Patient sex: M
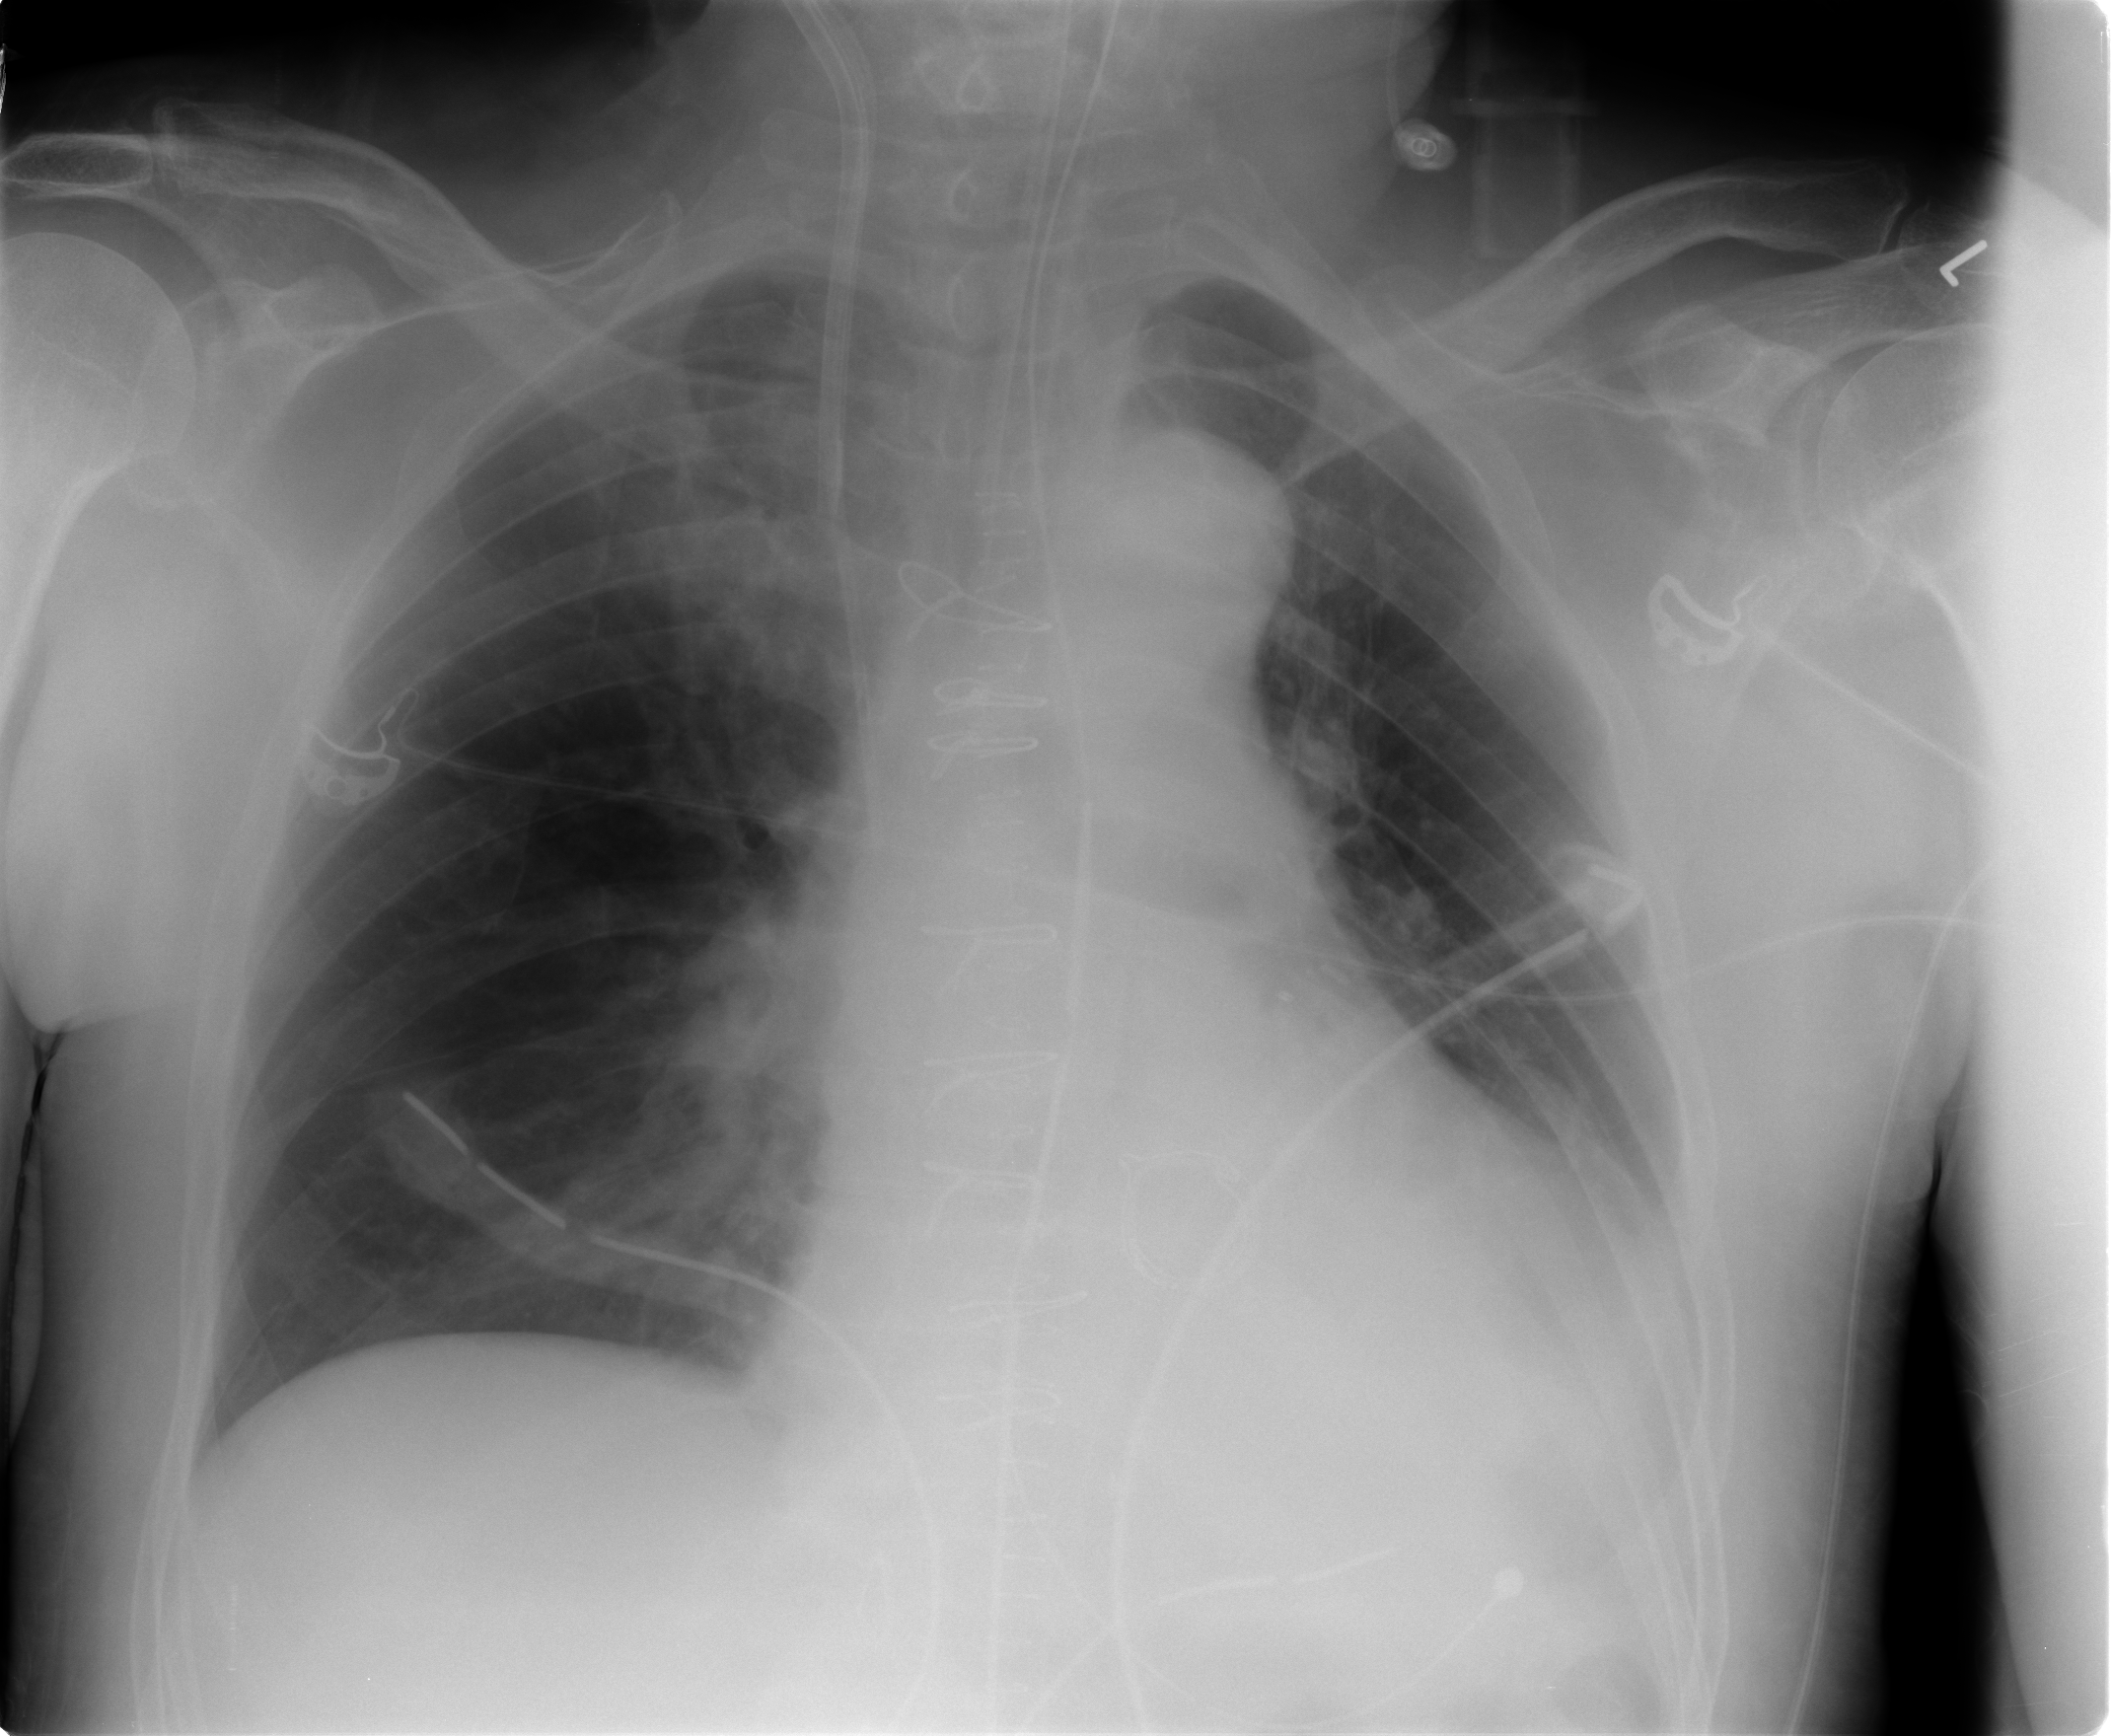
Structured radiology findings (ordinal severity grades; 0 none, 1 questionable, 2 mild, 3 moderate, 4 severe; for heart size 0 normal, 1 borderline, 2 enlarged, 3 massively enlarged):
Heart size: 2
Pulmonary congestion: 2
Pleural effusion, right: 0
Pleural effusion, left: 2
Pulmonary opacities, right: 2
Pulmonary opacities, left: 0
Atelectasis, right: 2
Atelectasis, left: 2